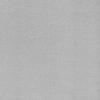
Label: dusty